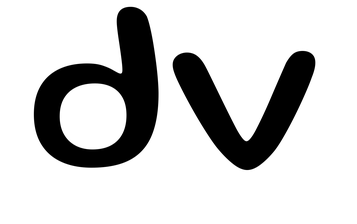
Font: Gluten_Regular